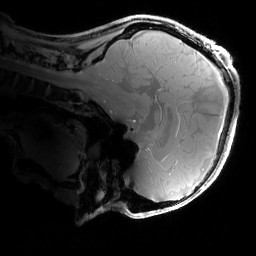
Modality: PDw
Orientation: sagittal
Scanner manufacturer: siemens
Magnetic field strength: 6.98 T
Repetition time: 1.02 s
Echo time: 0.00244 s